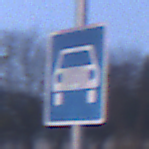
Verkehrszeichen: Kraftfahrstrasse
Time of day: SunriseSunset
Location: Outdoor (Nature)
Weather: Clear
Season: NotSpecified
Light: Natural